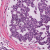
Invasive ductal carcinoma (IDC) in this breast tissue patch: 0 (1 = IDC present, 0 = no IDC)